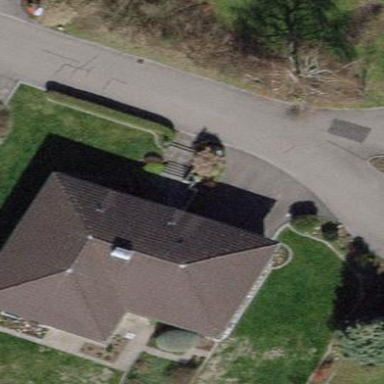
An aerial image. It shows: Simple house.